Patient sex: F
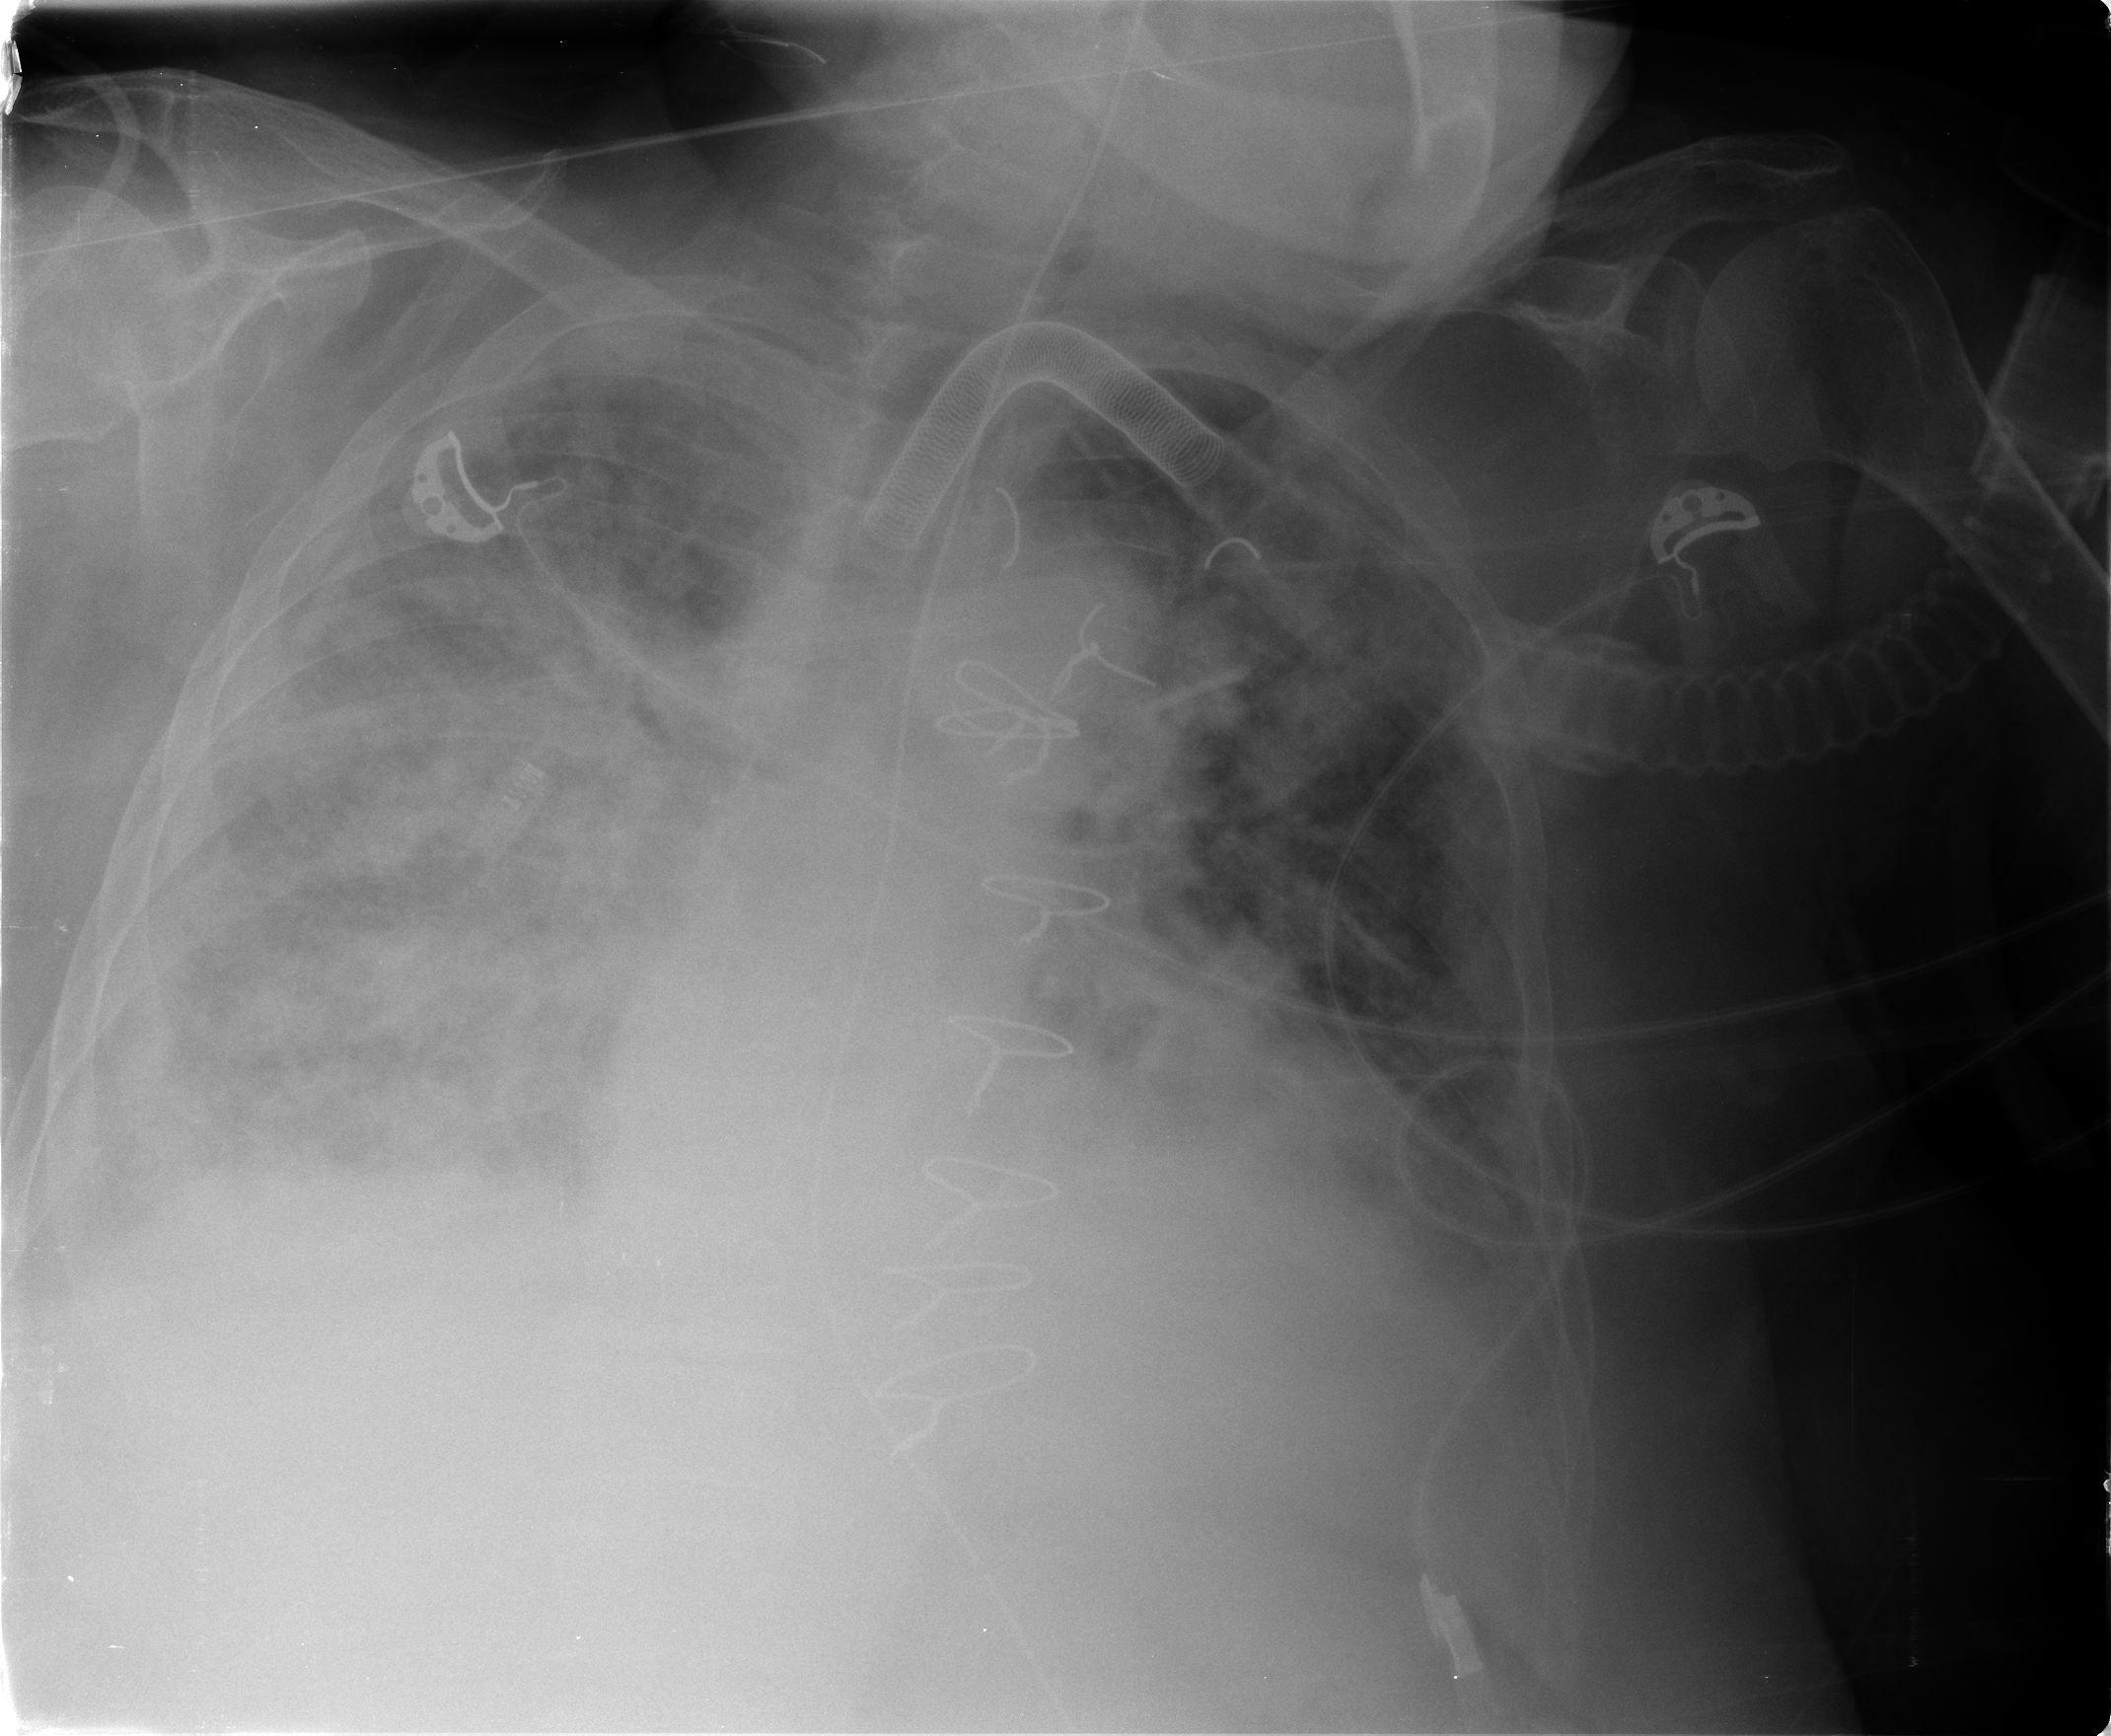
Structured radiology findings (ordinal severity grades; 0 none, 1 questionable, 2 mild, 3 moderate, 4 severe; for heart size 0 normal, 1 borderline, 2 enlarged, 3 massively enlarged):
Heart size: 2
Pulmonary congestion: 3
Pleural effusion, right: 2
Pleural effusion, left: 2
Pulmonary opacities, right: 4
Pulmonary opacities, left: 3
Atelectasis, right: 3
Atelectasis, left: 2